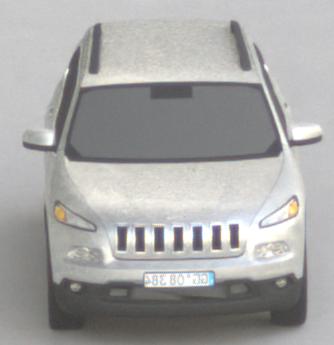
Make: Jeep
Model: Cherokee 3.2 V6 Pentastar
Detailed model: Cherokee (KL)
Model produced from: 2014/07
Model produced until: 2015/07
Doors: 5
Color: white
Road condition: dry road
Daytime: sunrise or sunset
Contrast: medium contrast